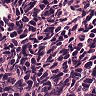
Metastatic tissue present: no